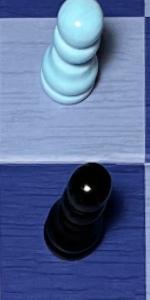
Label: Pawn_Black